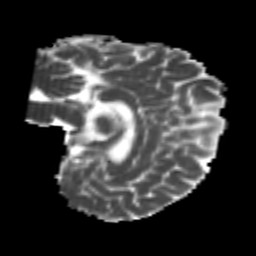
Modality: MD
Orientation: sagittal
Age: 24
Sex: male
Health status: healthy
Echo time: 0.074 s